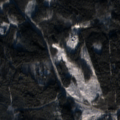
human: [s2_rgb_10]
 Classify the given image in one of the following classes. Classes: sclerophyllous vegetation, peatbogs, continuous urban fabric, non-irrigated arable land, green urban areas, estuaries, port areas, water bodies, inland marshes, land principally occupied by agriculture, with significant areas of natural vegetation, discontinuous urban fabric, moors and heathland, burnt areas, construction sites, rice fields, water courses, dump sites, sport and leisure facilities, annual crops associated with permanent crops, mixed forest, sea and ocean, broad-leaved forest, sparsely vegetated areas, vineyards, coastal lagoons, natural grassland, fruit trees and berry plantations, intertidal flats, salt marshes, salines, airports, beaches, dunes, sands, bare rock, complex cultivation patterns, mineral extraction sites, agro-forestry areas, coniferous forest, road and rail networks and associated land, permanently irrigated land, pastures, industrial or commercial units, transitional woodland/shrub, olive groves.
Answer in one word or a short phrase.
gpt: coniferous forest, mixed forest